You are looking at a signal-to-image encoding: consecutive vibration samples arranged as the rows of a grayscale square. Determine the bearing's health state. Answer with exactly one of: normal, inner_race, outer_race, ball.
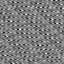
Answer: outer_race